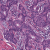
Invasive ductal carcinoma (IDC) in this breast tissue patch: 1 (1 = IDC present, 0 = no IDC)